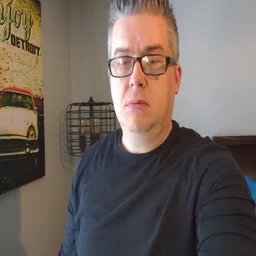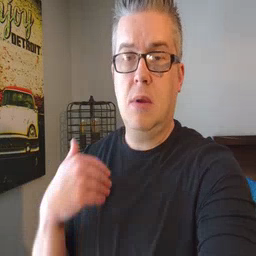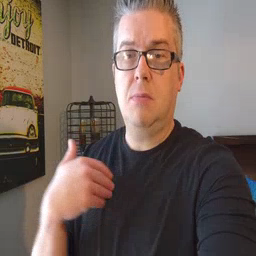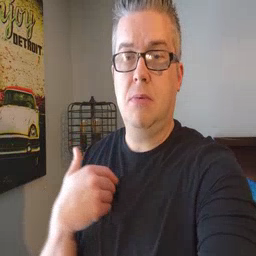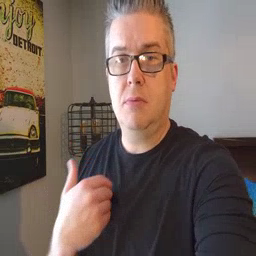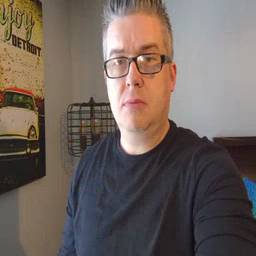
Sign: animal